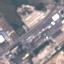
Land use / land cover class: Industrial